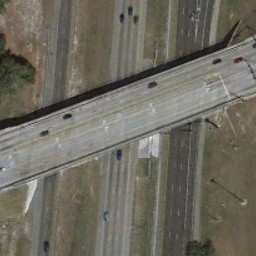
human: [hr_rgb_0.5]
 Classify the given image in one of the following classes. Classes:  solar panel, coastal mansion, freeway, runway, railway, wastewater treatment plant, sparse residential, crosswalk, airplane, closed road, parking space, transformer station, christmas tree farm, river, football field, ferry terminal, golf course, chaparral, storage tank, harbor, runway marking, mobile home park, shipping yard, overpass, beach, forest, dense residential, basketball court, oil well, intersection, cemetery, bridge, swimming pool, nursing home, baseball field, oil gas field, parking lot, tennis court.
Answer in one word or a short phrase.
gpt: overpass